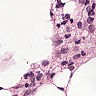
Metastatic tissue present: yes